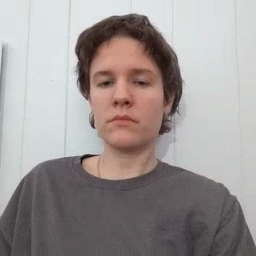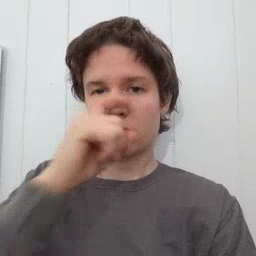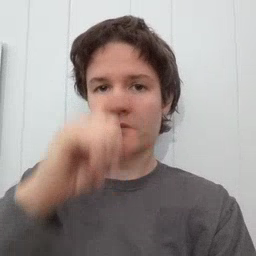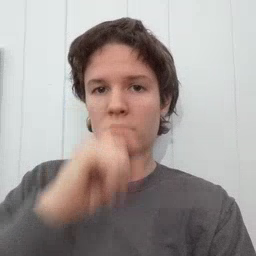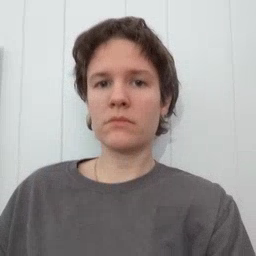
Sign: doll